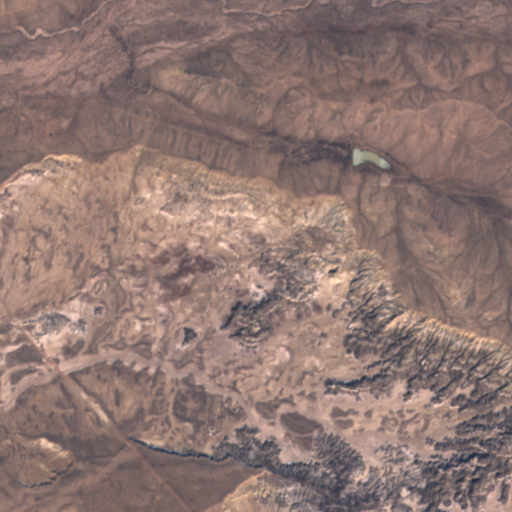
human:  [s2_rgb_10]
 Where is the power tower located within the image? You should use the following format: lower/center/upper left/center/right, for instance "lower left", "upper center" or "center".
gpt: The power tower is located in the upper right of the image.
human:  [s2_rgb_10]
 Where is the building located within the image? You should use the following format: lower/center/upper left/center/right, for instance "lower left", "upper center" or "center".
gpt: The building is located in the upper left of the image.
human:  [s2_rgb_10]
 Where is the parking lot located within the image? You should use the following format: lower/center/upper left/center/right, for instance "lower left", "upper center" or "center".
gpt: There is no parking lot in the image.